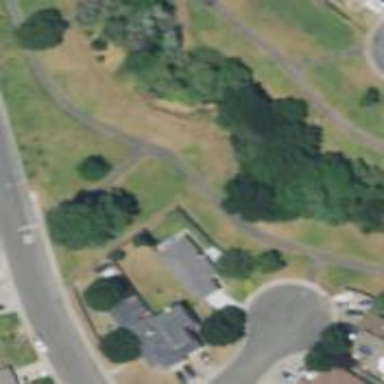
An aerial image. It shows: Footway along the road.